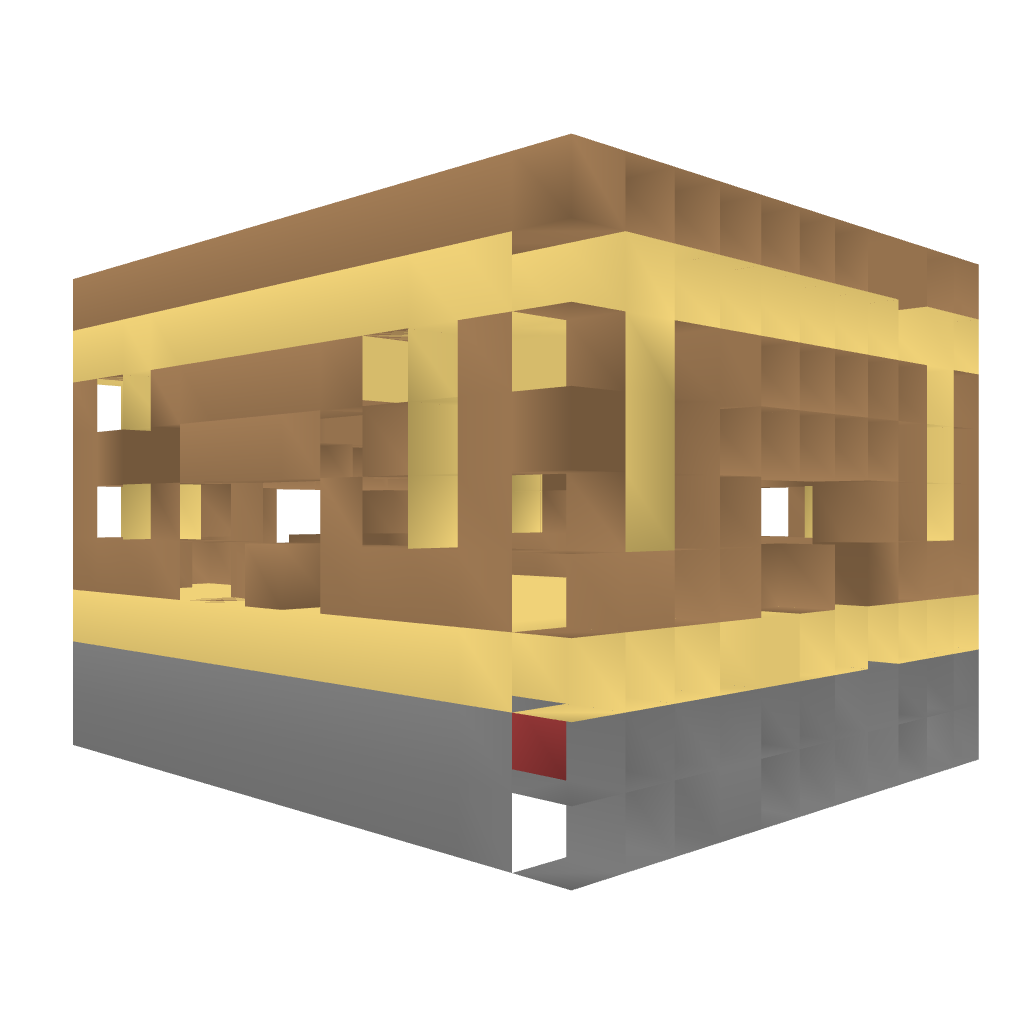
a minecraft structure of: Meditation House (Trap) wooden sand  house 9 blocks high